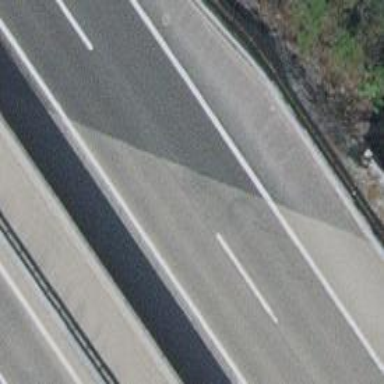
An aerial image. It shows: Asphalt motorway.